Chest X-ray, PA view. Patient: 64 years old, sex F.
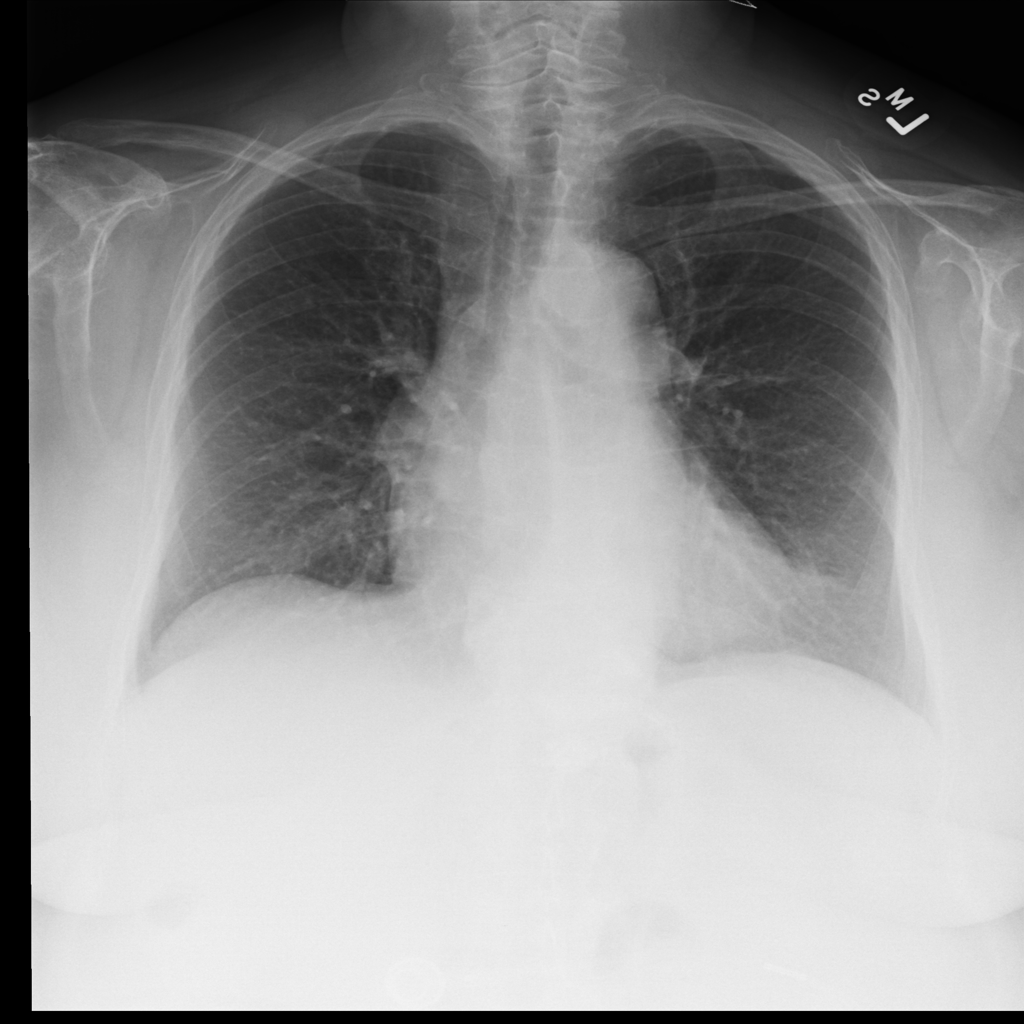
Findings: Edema